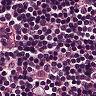
Metastatic tissue present: no